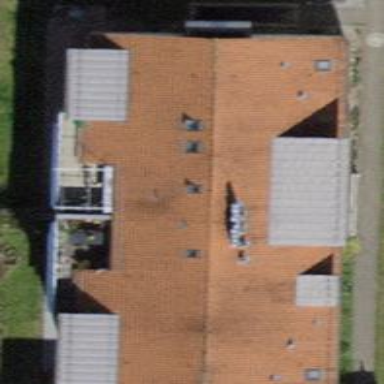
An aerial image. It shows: Pitched-roof building with red roof.